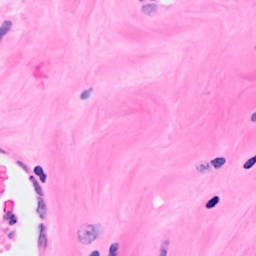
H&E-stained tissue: Breast